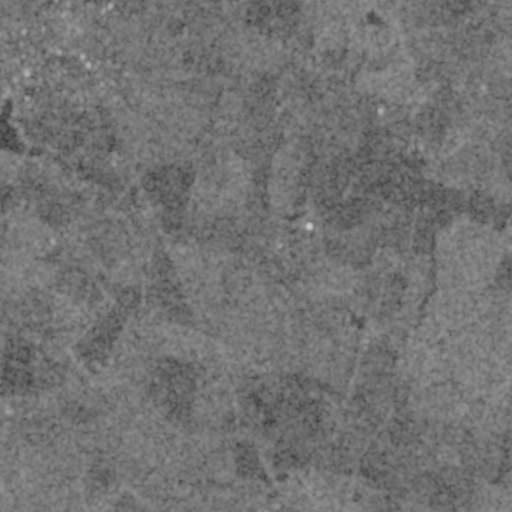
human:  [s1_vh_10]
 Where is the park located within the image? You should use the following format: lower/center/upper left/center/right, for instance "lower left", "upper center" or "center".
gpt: The park is located in the upper left of the image.
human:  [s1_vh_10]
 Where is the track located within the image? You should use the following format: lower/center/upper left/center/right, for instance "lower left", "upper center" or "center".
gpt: The track is located in the upper of the image.
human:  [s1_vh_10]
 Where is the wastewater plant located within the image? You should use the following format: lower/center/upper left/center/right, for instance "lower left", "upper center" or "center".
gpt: The wastewater plant is located in the lower center of the image.
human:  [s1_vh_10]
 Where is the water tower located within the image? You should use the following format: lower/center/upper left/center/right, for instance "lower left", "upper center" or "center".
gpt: The water tower is located in the upper left of the image.
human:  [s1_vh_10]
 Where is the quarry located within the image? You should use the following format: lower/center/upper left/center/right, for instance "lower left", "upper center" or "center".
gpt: There is no quarry in the image.

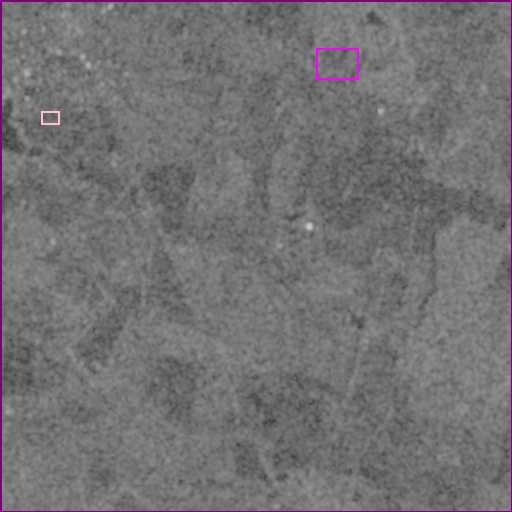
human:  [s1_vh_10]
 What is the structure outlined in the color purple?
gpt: The structure outlined in purple is a crop field.
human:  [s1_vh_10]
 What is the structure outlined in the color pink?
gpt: The structure outlined in pink is a park.
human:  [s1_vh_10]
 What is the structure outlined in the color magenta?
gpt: The structure outlined in magenta is a track.
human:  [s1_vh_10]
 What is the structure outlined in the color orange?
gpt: There is no orange outline.